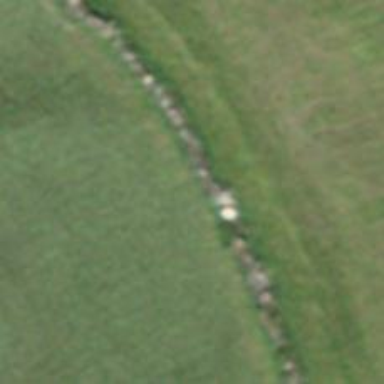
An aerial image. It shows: Wall made of dry stone.